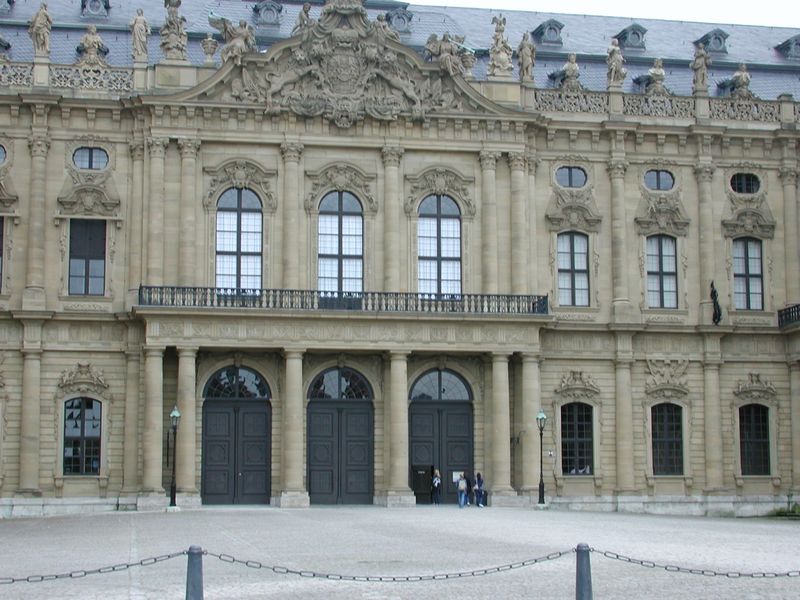
Titel: Residenz Würzburg
Künstler: Balthasar Neumann
Standort: Würzburg, Residenz (EU - D - B)
Schlagwörter: menschen, fenster, glas, grau, lampen, schwarz, säulen, tür, dach, gebäude, schloss, beige, architektur, barock, sockel, front, balkon, relief, farbig, fassade, türen, kette, giebel, platz, besucher, pilaster, figuren, gardinen, geländer, tor, foto, fotografie, eingang, palast, balustrade, dachfenster, fries, portal, rustika, tore, wappen, sims, skulpturen, statuen, sandstein, absperrung, attika, triglyphen, rundbogenfenster, zwischengeschoss, balkongeländer